Interaction volume radius: 10 \u00c5
Interaction volume height: 25 \u00c5
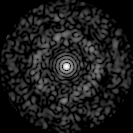
Disorder parameter: 0.851